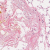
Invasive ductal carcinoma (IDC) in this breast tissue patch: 0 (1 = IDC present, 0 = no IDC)